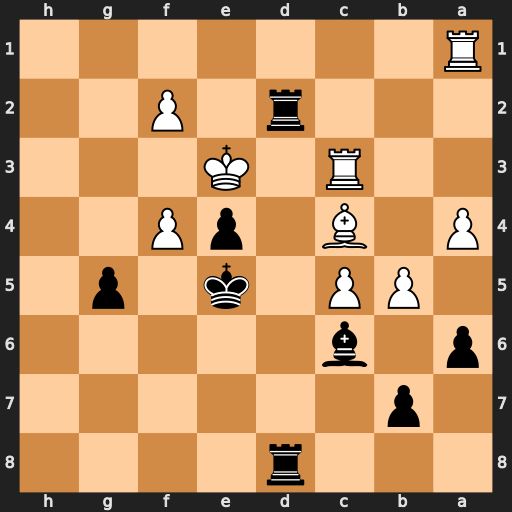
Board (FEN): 3r4/1p6/p1b5/1PP1k1p1/P1B1pP2/2R1K3/3r1P2/R7
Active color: b
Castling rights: -
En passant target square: -
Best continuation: gxf4#